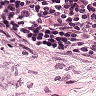
Metastatic tissue present: no